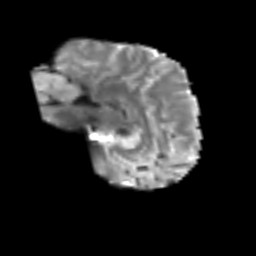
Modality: T2w
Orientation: sagittal
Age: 57
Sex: male
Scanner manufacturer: siemens
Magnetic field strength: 3 T
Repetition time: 6.1 s
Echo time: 0.101 s